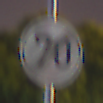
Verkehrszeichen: EndeGeschwindigkeit70
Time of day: Night
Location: Outdoor (Urban)
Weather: PartlyCloudy
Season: NotSpecified
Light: Natural